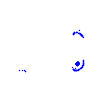
Particle: electron